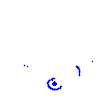
Particle: electron